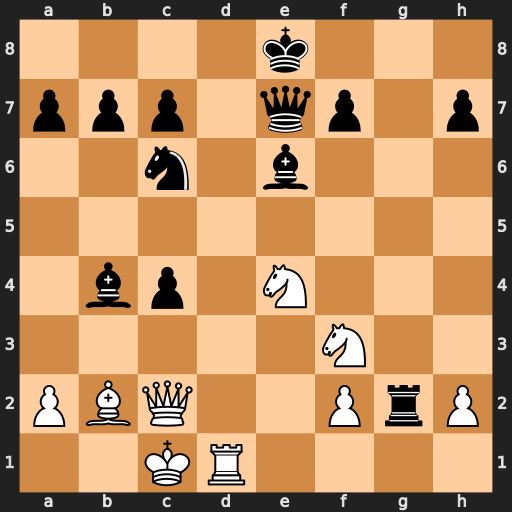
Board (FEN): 4k3/ppp1qp1p/2n1b3/8/1bp1N3/5N2/PBQ2PrP/2KR4
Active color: w
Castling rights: -
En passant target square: -
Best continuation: Nf6+ Qxf6 Bxf6